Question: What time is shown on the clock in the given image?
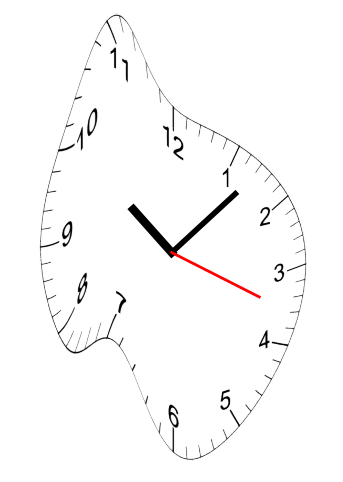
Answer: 10:07:18